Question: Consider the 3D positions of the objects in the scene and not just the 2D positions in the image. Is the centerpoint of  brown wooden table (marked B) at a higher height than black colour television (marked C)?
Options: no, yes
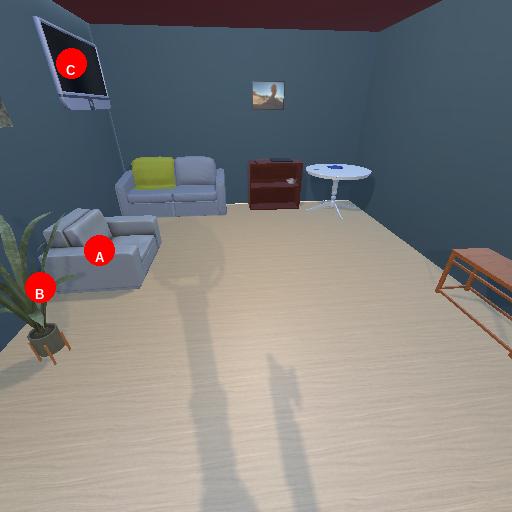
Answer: no